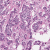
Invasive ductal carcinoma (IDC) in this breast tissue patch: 1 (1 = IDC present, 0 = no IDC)